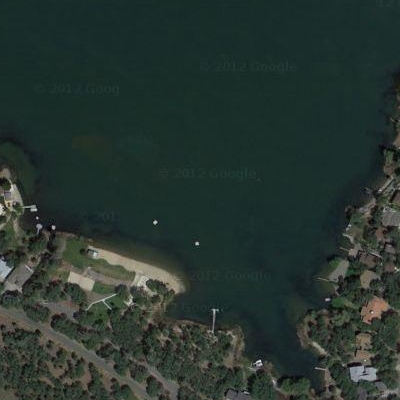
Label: dRiverLake